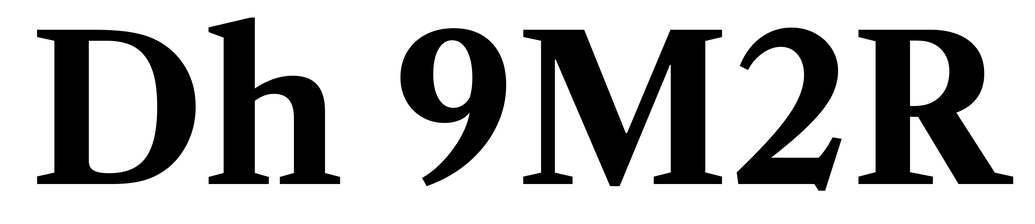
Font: LibreCaslonText_Bold